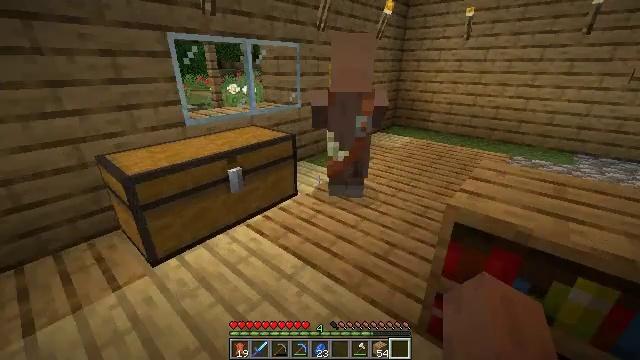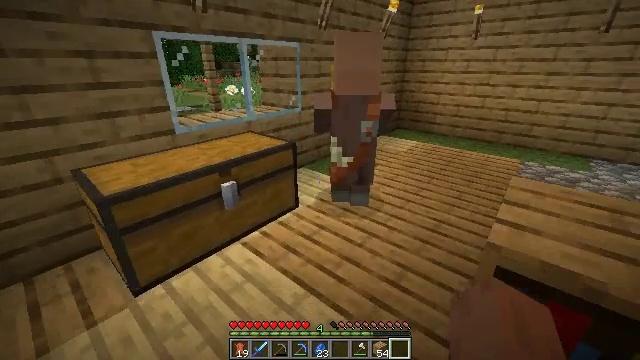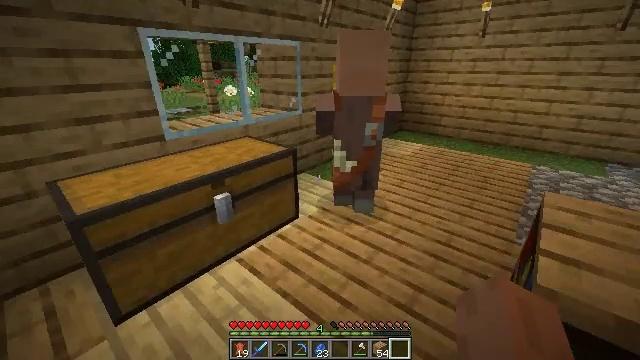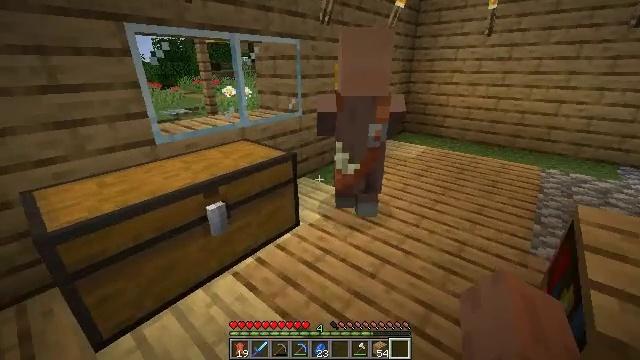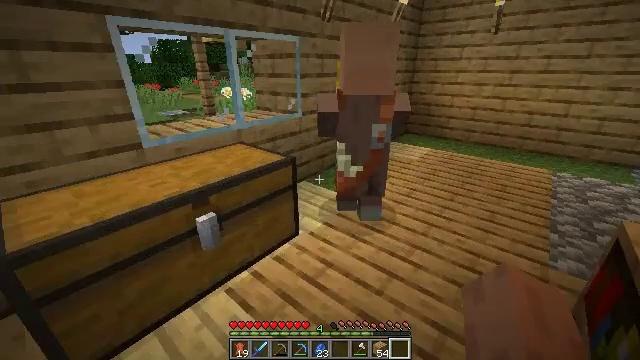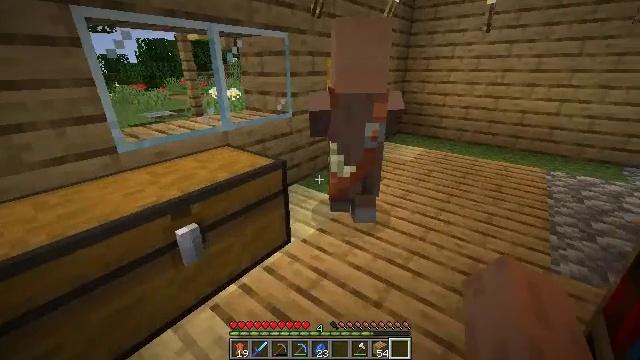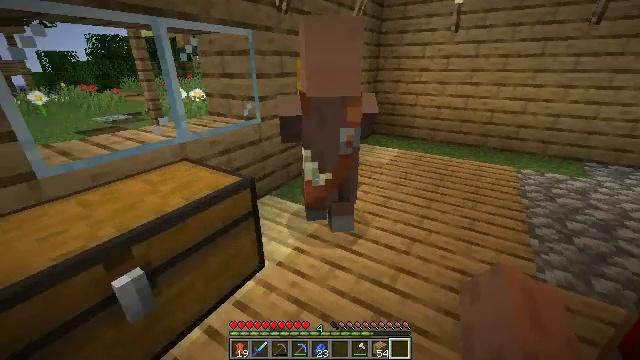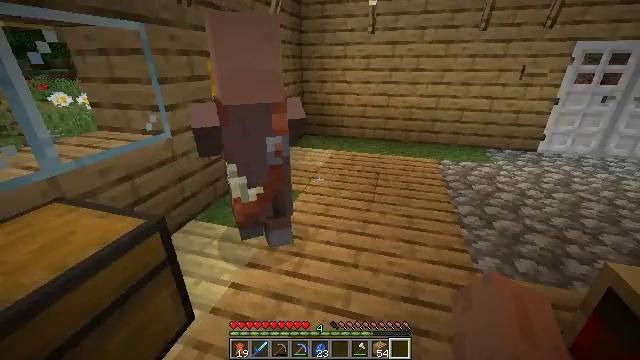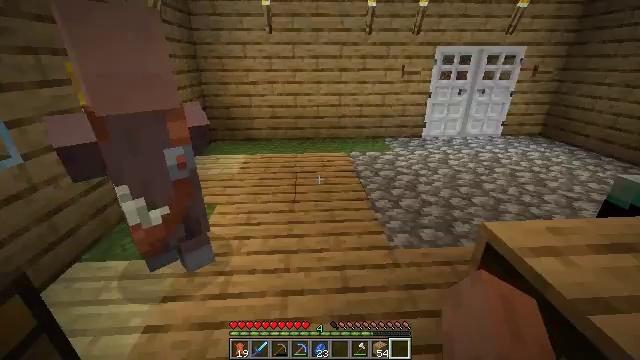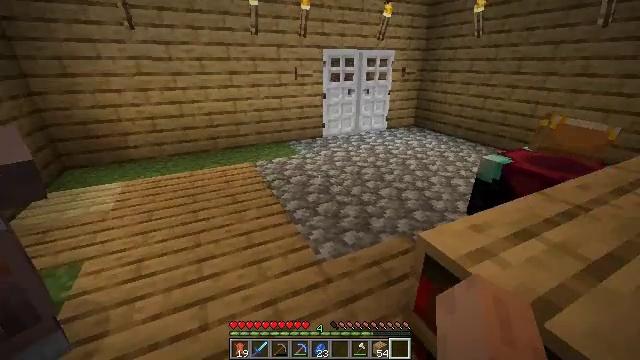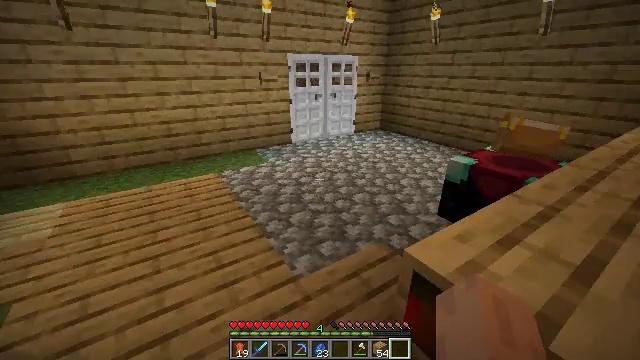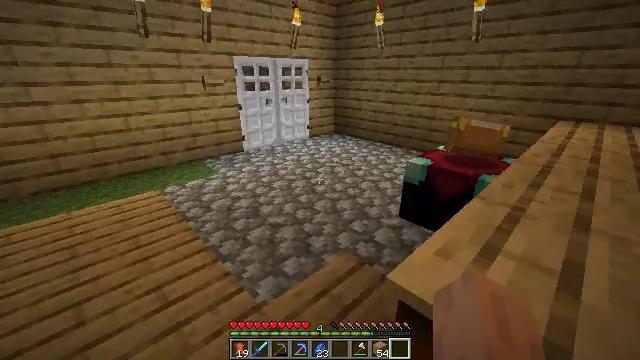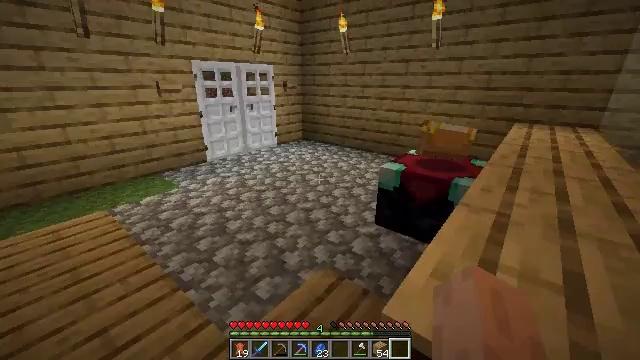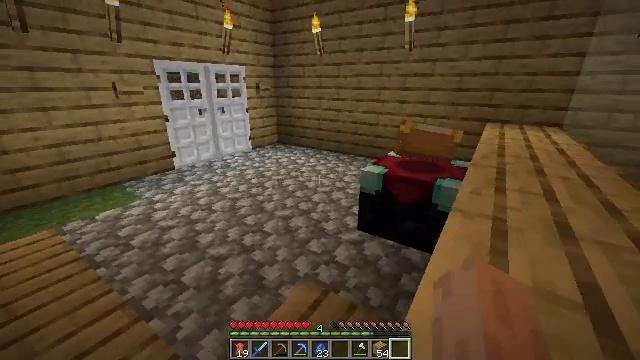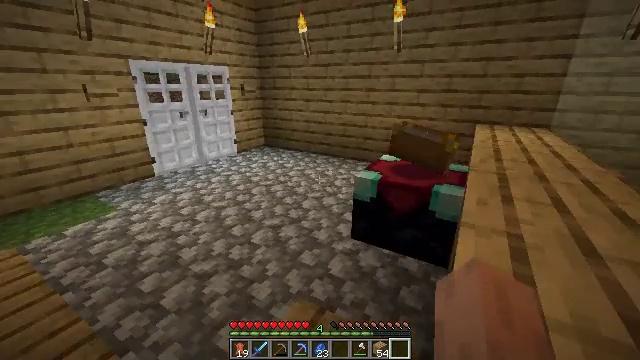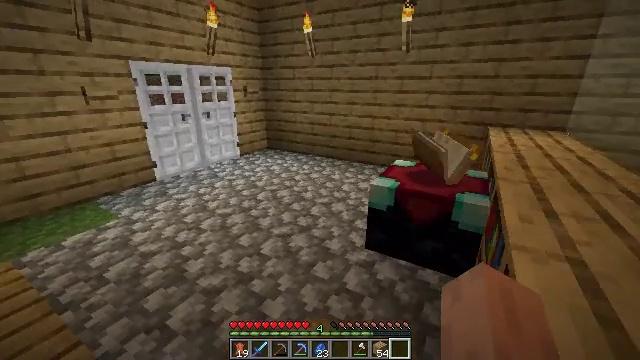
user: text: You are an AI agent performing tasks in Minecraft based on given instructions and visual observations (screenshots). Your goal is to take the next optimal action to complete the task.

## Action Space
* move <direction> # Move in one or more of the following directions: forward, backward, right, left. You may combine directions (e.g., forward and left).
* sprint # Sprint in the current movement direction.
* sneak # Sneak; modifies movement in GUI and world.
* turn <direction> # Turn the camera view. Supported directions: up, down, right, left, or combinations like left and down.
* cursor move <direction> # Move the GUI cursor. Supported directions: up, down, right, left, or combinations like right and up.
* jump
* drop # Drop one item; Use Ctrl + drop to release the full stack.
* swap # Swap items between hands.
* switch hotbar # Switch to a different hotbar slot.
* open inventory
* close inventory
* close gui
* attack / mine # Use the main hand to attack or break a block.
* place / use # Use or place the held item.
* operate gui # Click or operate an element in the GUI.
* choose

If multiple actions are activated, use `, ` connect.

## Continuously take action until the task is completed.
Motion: motion action
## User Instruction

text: Collect books by breaking the bookshelf.
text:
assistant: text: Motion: move forward
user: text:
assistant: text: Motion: move forward
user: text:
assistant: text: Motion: move forward
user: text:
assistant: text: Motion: move forward
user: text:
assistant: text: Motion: move forward, turn right
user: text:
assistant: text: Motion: move forward, turn right
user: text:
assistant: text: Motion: move forward, turn right
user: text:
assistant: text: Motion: move forward, turn right
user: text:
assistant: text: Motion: move forward, turn right
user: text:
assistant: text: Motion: move forward, turn right
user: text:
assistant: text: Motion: move forward, turn right
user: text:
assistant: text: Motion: move forward, turn right and up
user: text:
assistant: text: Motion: move forward, turn right
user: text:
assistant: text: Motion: move forward, turn right
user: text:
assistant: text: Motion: move forward
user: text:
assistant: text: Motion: move forward
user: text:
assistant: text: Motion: move forward
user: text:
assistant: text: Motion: move forward, turn left
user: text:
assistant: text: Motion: move forward, turn left
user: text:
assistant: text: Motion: move forward, turn left
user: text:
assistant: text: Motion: move forward
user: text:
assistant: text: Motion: move forward
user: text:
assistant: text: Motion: move forward
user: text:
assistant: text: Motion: move forward, turn right
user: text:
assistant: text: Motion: move forward, turn right
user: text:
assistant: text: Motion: move forward, turn right
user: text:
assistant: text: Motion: move forward, turn right
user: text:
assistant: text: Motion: move forward, turn right
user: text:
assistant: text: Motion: move forward, turn right
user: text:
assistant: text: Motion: move forward, turn right